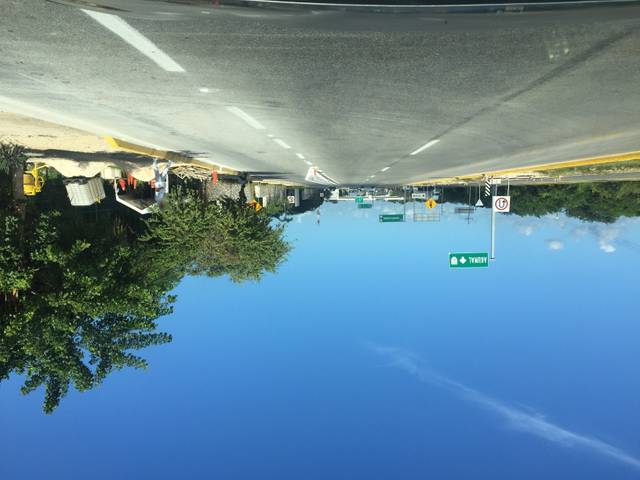
Region: Mexico
Coordinates: 20.396, -87.321